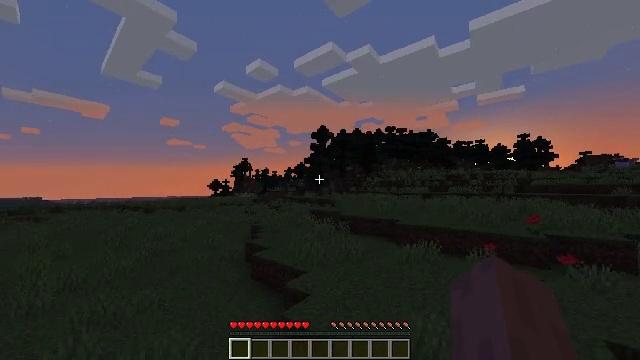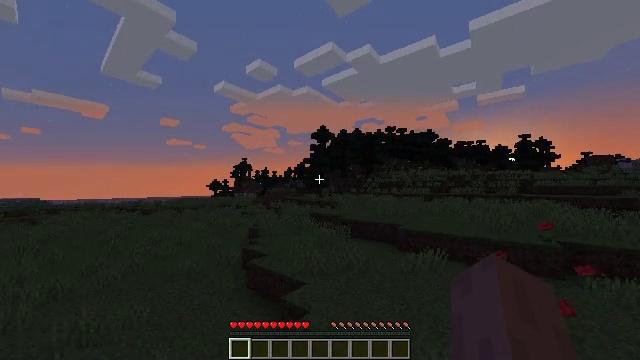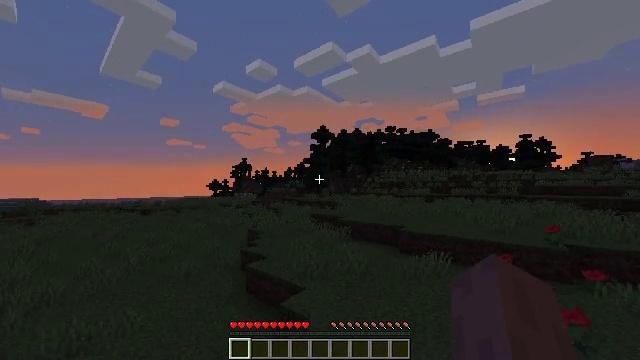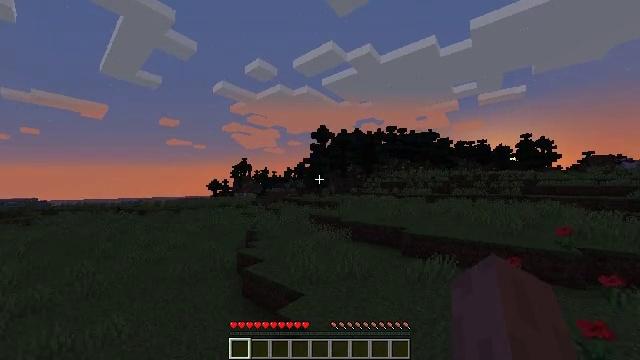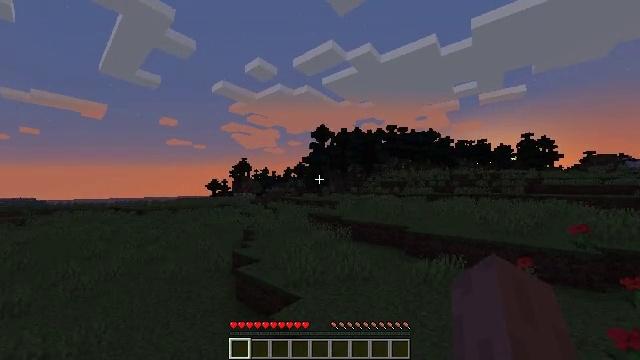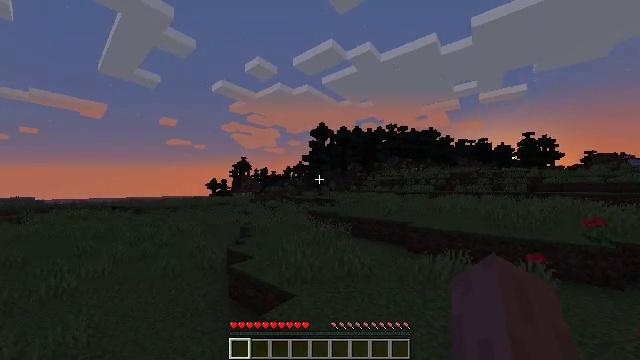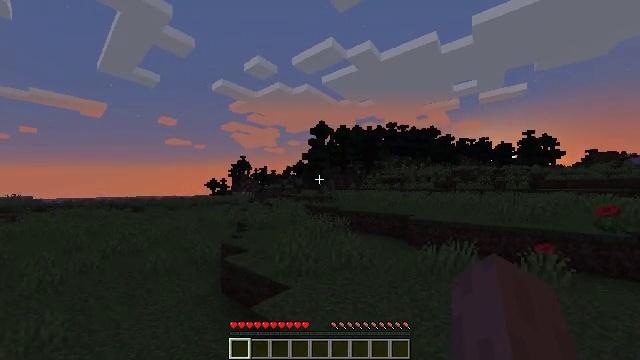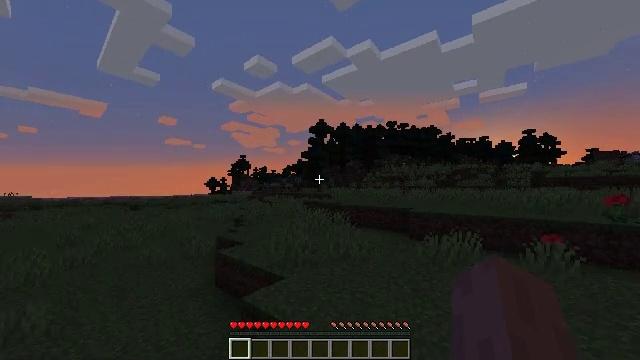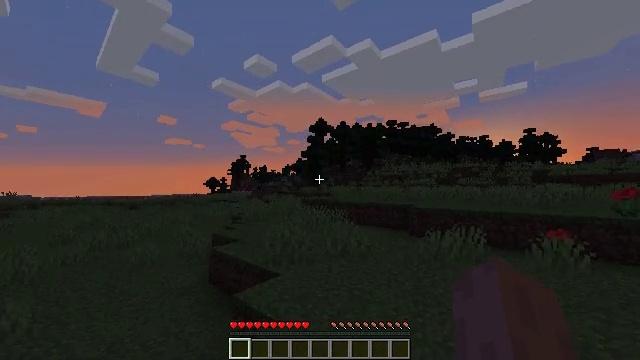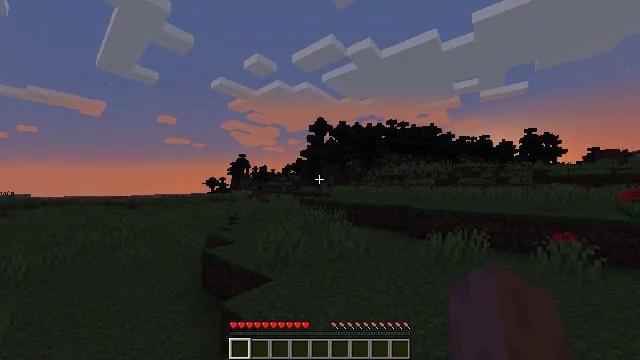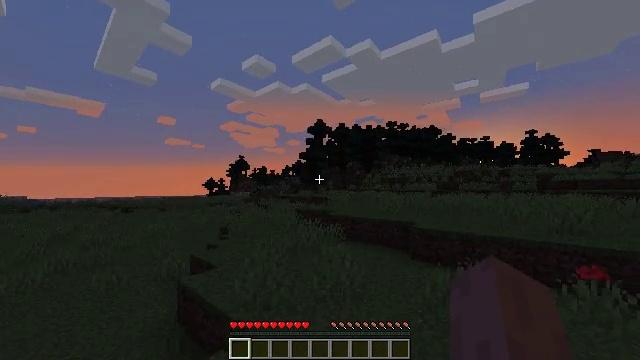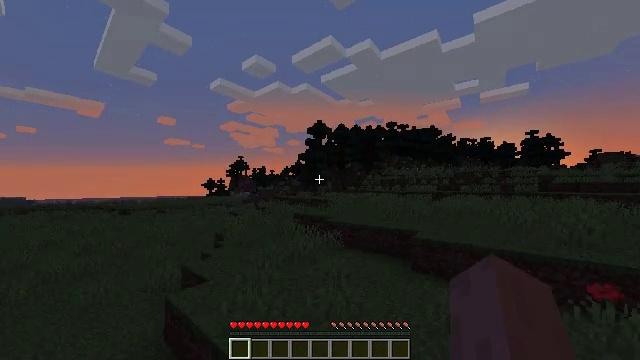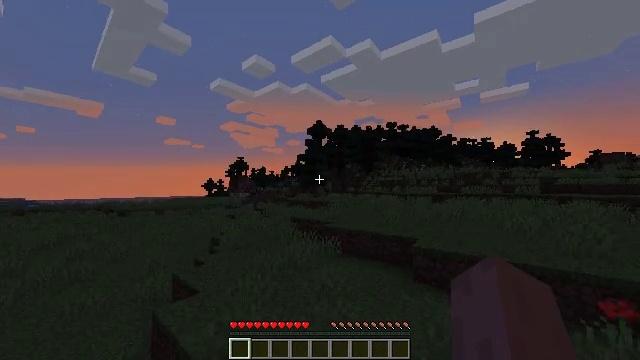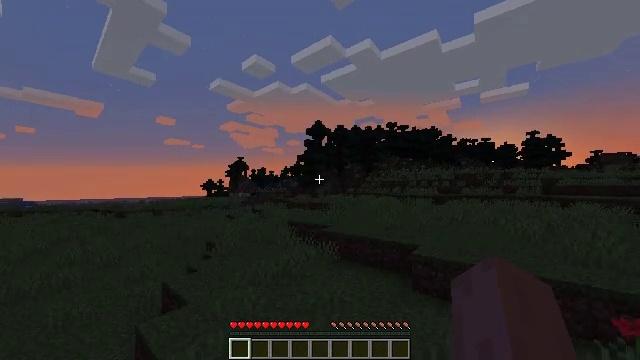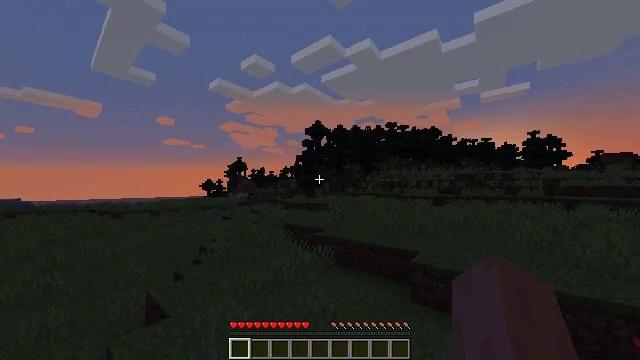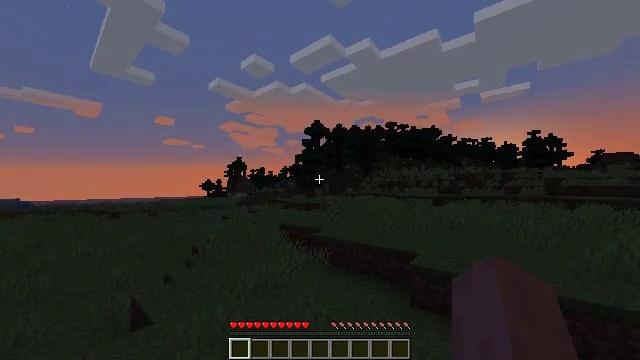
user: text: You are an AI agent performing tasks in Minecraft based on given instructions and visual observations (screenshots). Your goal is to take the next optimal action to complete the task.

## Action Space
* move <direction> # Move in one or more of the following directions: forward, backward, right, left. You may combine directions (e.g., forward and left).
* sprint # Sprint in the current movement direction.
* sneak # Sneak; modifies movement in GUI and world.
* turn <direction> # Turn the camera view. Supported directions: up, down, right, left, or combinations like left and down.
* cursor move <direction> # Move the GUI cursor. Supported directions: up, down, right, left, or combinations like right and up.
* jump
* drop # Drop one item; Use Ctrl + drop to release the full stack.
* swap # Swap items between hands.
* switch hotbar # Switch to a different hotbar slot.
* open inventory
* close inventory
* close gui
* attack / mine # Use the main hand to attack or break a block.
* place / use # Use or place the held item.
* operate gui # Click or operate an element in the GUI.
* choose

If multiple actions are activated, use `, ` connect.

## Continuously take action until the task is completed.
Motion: motion action
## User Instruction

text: Remove an emerald from the inventory.
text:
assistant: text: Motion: move forward, sprint, jump
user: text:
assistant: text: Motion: move forward and move right, sprint, jump
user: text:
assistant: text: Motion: move forward and move right, sprint, jump
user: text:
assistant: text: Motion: move forward and move right, sprint, jump
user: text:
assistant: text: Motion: move forward and move right, sprint, jump
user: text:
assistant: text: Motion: move forward and move right, sprint, jump
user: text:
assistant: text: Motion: move forward and move right, sprint, jump
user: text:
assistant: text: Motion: move forward and move right, sprint, jump
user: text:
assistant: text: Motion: move forward and move right, sprint, jump
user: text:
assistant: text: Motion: move forward and move right, sprint, jump
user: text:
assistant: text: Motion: move forward and move right, sprint, jump
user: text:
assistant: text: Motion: move forward and move right, sprint, jump
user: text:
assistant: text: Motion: move forward and move right, sprint, jump
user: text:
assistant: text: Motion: move forward and move right, sprint, jump
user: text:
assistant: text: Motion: move forward and move right, sprint, jump
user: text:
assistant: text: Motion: move forward and move right, sprint, jump
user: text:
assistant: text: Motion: move forward and move right, sprint, jump
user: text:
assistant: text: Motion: move forward and move right, sprint, jump
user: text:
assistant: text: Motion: move forward and move right, sprint, jump
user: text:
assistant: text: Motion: move forward and move left, sprint, jump
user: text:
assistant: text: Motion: move forward and move left, sprint, jump
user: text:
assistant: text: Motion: move forward and move left, sprint, jump
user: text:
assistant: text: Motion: move forward and move left, sprint, jump
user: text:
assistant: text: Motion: move forward and move left, sprint, jump
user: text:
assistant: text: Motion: move forward and move left, sprint, jump
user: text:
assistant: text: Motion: move forward and move left, sprint, jump
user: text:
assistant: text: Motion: move forward and move left, sprint, jump
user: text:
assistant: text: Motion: move forward and move left, sprint, jump
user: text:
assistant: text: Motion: jump
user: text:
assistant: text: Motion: sprint, jump